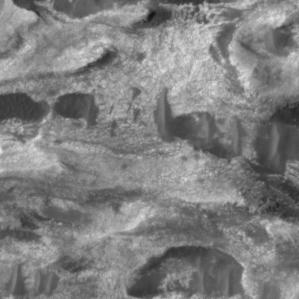
Label: non_frost